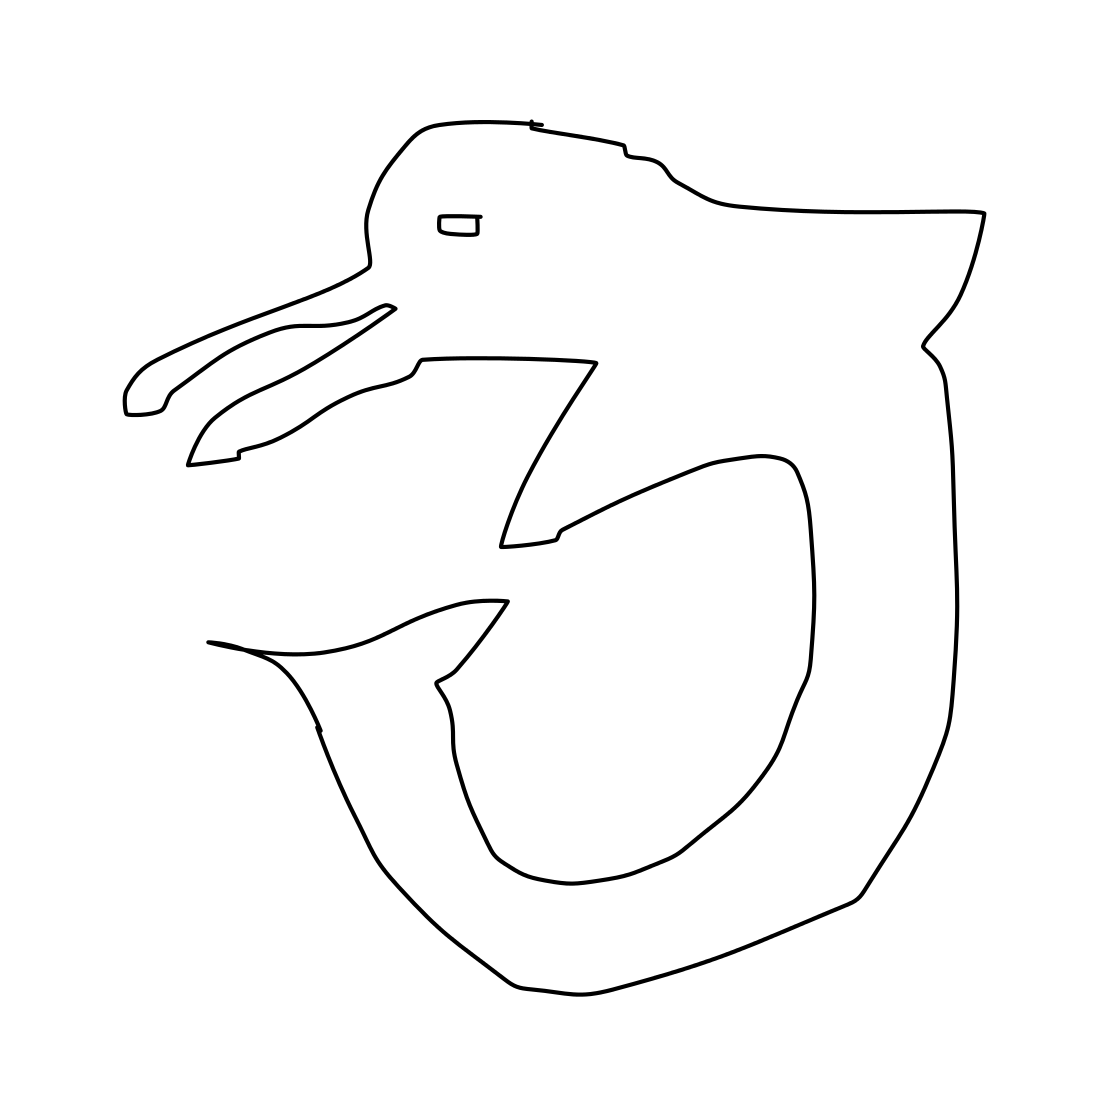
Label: dolphin